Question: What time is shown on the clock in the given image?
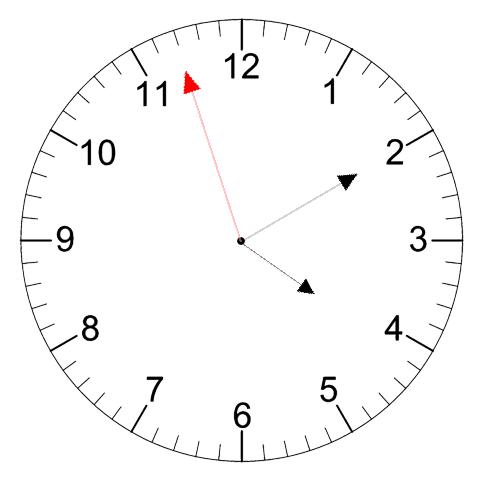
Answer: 04:09:57